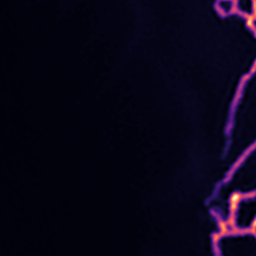
Label: Super-resolution ER image